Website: apple
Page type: customer-info-address
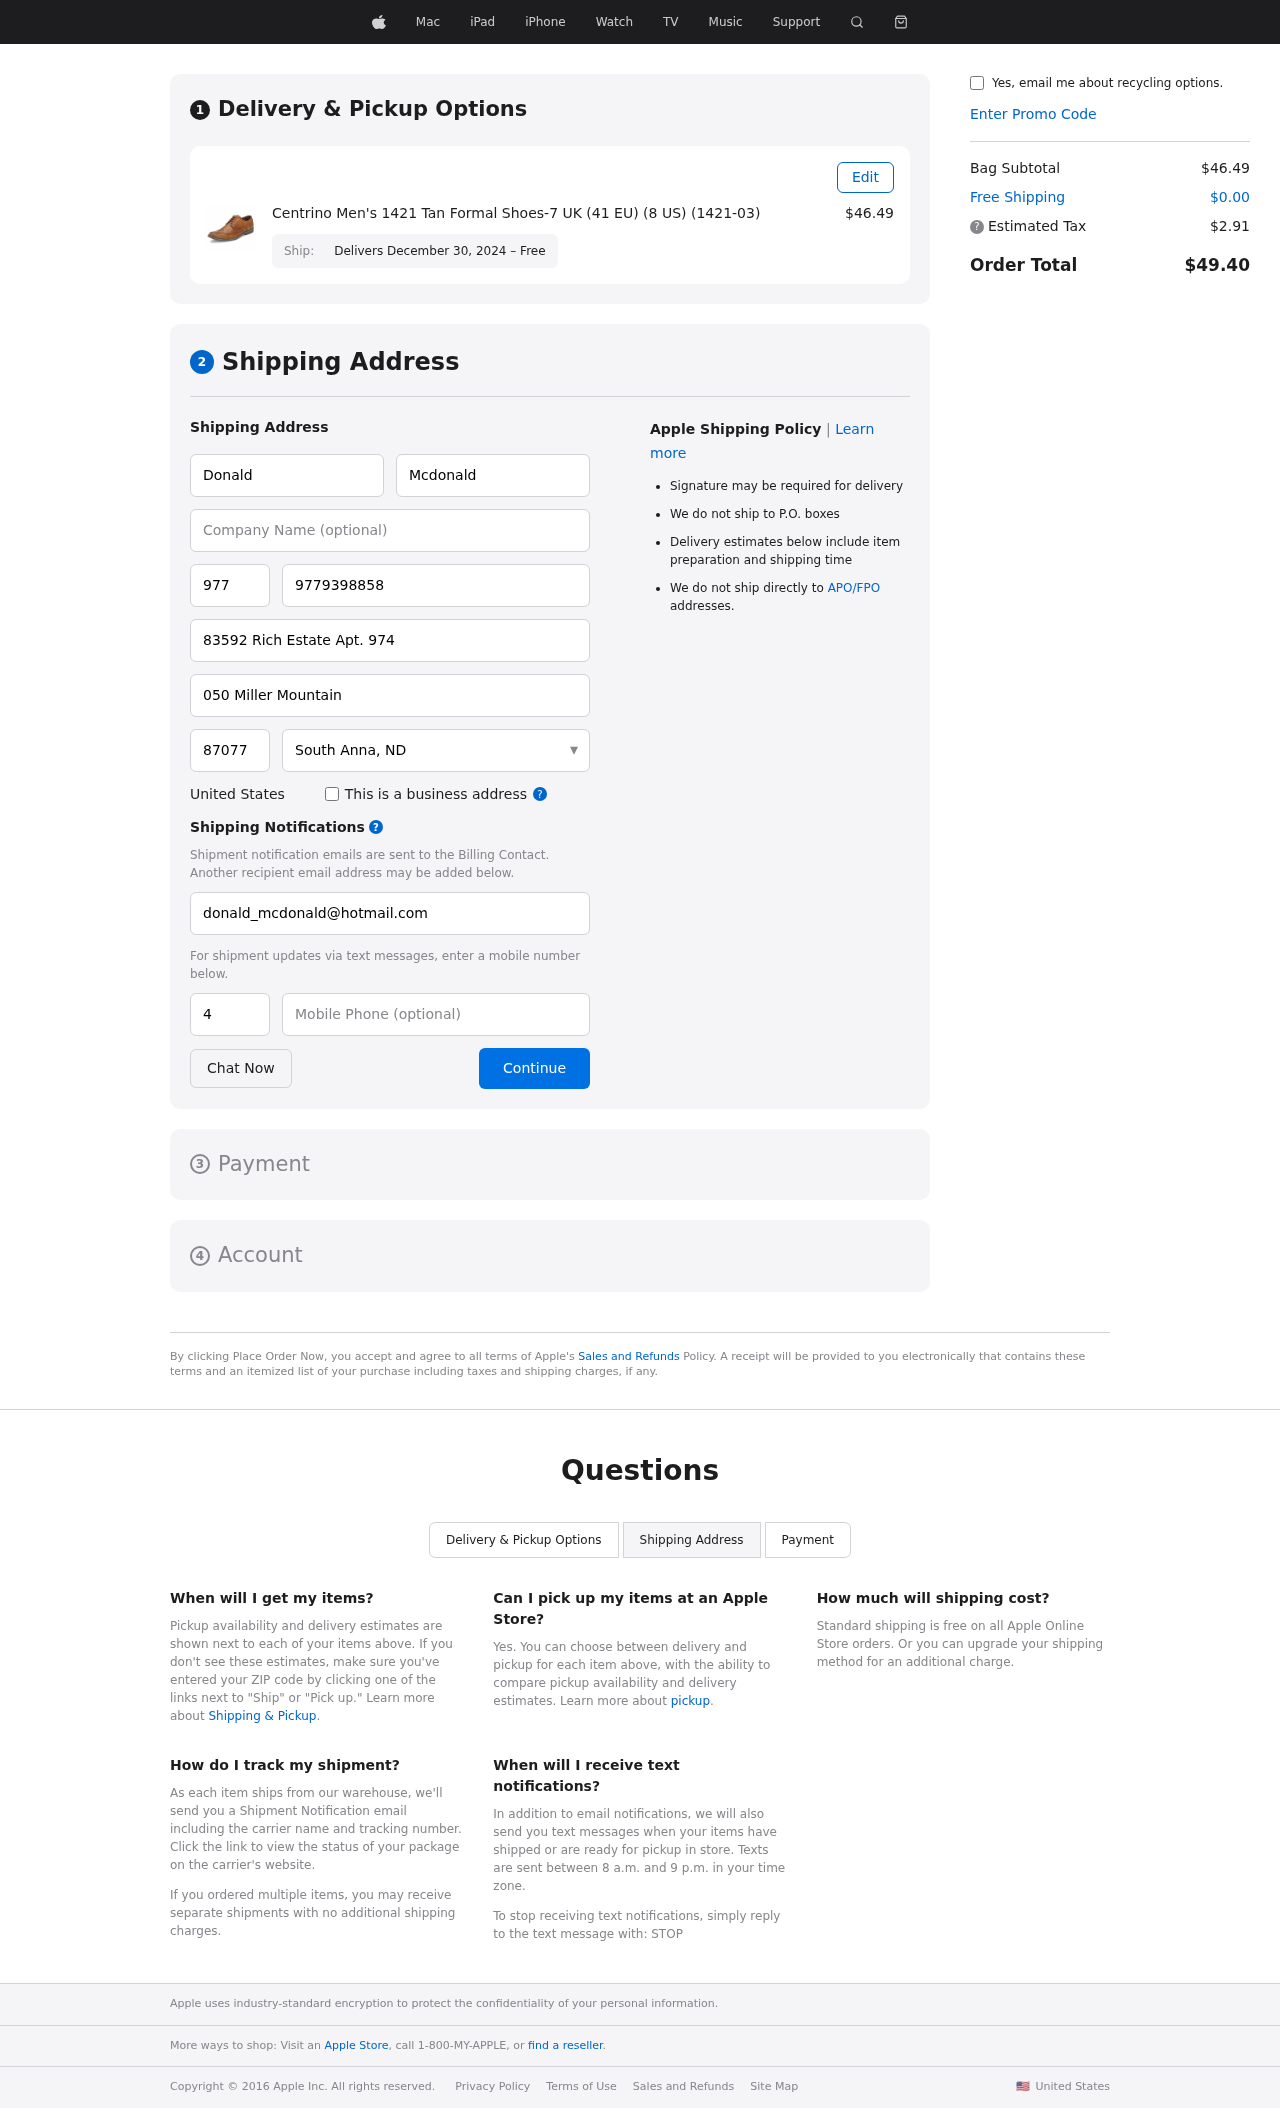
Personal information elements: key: PII_CITY_STATE
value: South Anna, ND
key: PII_COUNTRY
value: United States
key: PII_EMAIL
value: donald_mcdonald@hotmail.com
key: PII_FIRSTNAME
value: Donald
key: PII_LASTNAME
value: Mcdonald
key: PII_PHONE
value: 9779398858
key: PII_PHONE_ALT
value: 4503040894
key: PII_PHONE_ALT_AREA
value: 450
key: PII_PHONE_AREA
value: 977
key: PII_POSTCODE
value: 87077
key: PII_STREET
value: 83592 Rich Estate Apt. 974
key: PII_STREET2
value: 050 Miller Mountain
Product elements: key: PRODUCT1_NAME
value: Centrino Men's 1421 Tan Formal Shoes-7 UK (41 EU) (8 US) (1421-03)
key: PRODUCT1_PRICE
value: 46.49
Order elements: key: ORDER_DELIVERY_DATE
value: Delivers December 30, 2024 – Free
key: ORDER_SUBTOTAL
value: $46.49
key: ORDER_SHIPPING_COST
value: $0.00
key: ORDER_TAX
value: $2.91
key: ORDER_TOTAL
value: $49.40